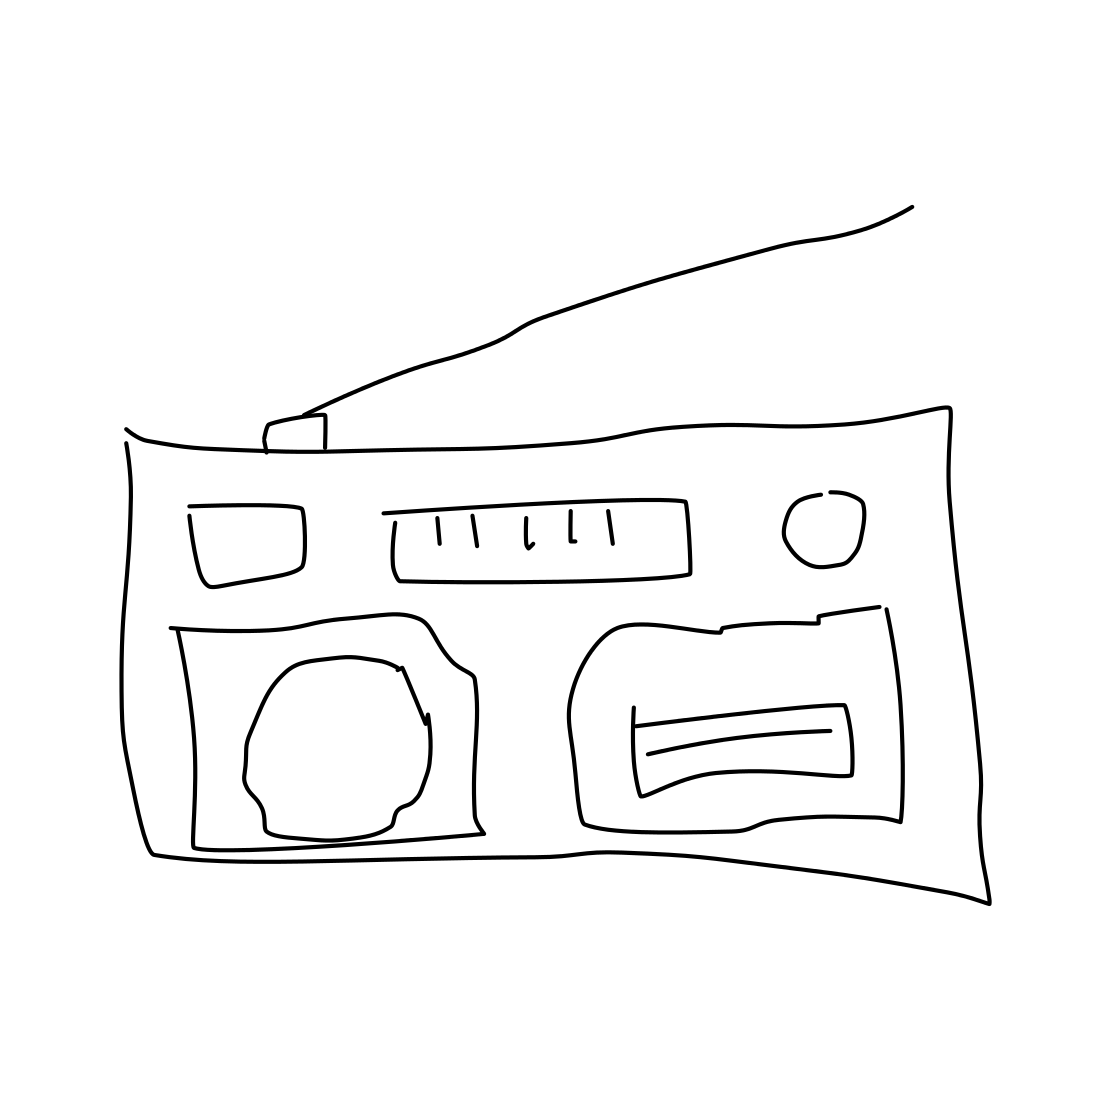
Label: radio